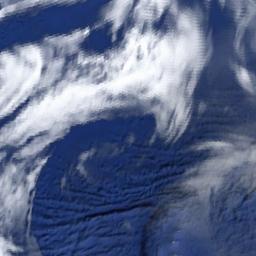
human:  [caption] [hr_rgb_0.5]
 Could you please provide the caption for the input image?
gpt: White clouds on blue sea .

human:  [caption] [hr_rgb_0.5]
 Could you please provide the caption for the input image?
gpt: A large cloud of white clouds floated over the farmland .

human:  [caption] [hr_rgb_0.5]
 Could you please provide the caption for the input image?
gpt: The white cloud is above blue sea .

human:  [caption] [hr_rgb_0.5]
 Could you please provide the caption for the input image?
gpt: The stratus clouds are located above the surface of the sea while some ups and downs are on the ocean floor .

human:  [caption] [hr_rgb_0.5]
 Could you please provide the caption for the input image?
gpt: There are some white clouds over a blue sea .